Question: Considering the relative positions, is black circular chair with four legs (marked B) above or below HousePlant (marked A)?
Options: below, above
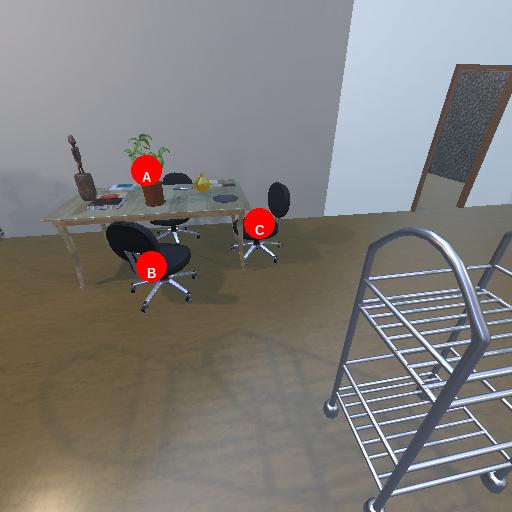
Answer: below